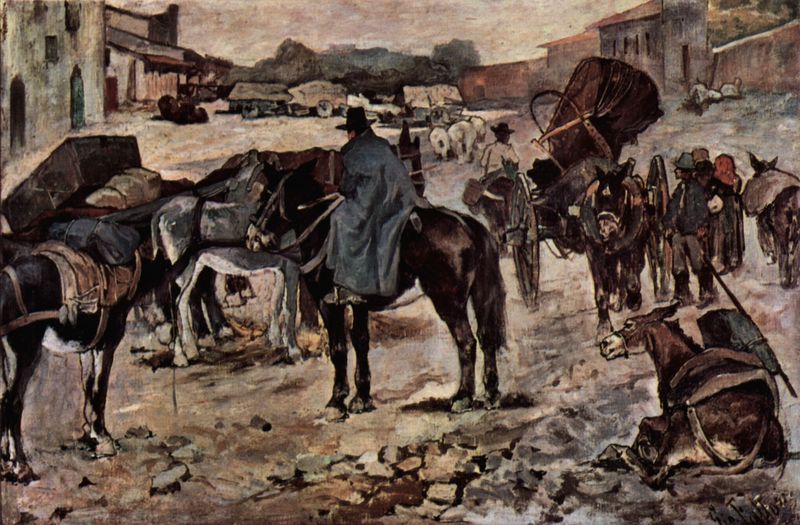
Titel: Dorfstrasse mit Bauern, Maultieren und Händlern
Künstler: Giovanni Fattori
Standort: Genova
Institution: Collezione Taragoni
Schlagwörter: berg, blau, dunkel, gemälde, himmel, kampf, mann, umhang, weiß, aquarell, bäume, landschaft, menschen, stadt, braun, fenster, grau, hintergrund, hut, hüte, männer, rücken, schwarz, strasse, tür, vordergrund, dach, gebäude, haus, rot, schnee, tier, tiere, weg, falten, stehen, stein, steine, öl, erde, häuser, kühe, boden, mantel, händler, personen, esel, karren, pferd, pferde, reiter, räder, huf, hufe, reiten, sattel, schweif, zaumzeug, zügel, spanien, liegen, düster, ansicht, kisten, ort, türen, gepäck, last, steinig, säcke, berge, fels, dorf, dächer, mauer, winter, kutsche, platz, rand, karre, ladung, rad, wagen, wagenrad, gewalt, krieg, kopftuch, glanz, lciht, menzel, warten, liegend, flucht, ortschaft, karawane, truhe, courbet, schaf, mäntel, kiste, maultier, muli, mulis, karg, reise, unfall, siedlung, landwirtschaft, umzug, wagenräder, planwagen, rappen, lasttier, packesel, reisemantel, rösser, treck, schafe, hirte, lasten, planen, dor, steien, lastesel, kape, plane, lasttiere, umfallen, mexico, südamerika, wilder westen, expedition, gaucho, western, mnschen, gezäumt, bäuser, konvoi, braun blau, packtiere, pferde esel